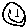
Label: smiley face